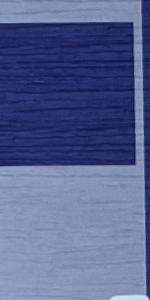
Label: Empty